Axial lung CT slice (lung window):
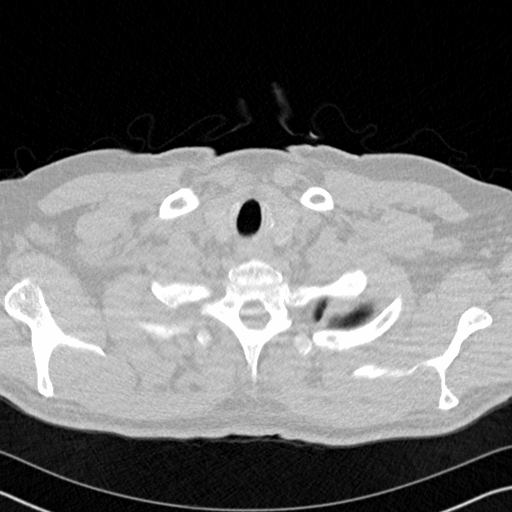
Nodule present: no